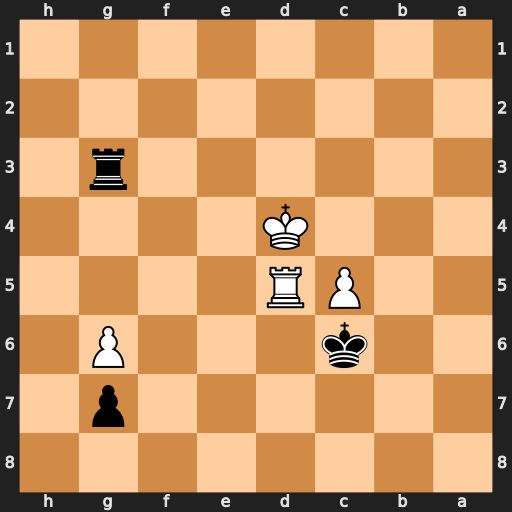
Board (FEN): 8/6p1/2k3P1/2PR4/3K4/6r1/8/8
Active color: b
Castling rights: -
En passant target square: -
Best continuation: Rg4+ Ke5 Rg5+ Ke6 Rxd5